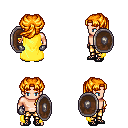
a pixel art fantasy rpg character, male body template, human, light skin, yellow cape, gold greaves, light blonde princess hairstyle, metal gloves, ghillies, shield, four views (front, back, left, right), 2x2 character sprite sheet, small pixel art, hard edges, no anti-aliasing